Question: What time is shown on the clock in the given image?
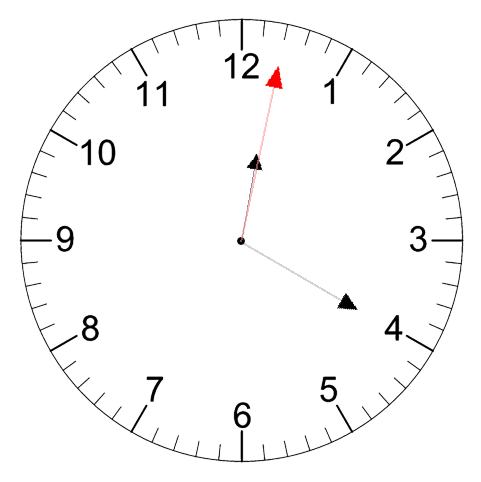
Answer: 12:20:02